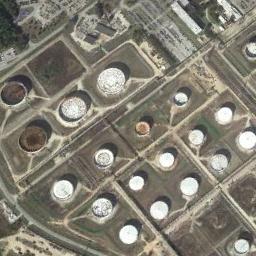
Label: storage tanks